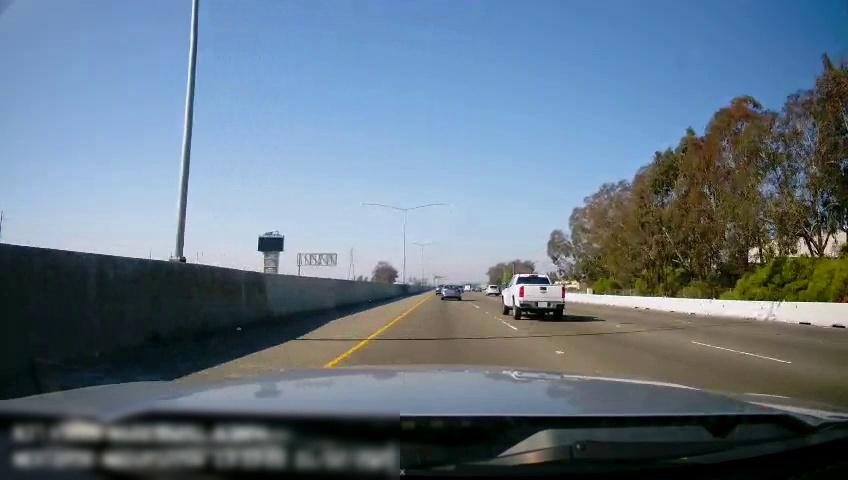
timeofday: Day
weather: Sunny
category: Drivable Space
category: Vehicles | Truck
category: Vehicles | Car
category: Vehicles | SUV
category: Lanes | Alternate Lane
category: Lanes | Current Lane
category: Lanes | Current Lane